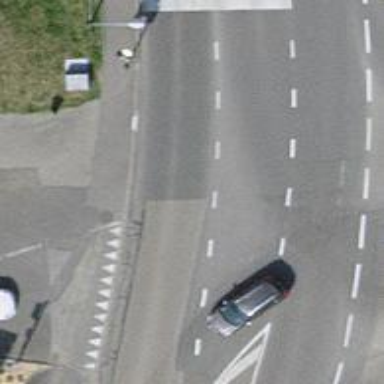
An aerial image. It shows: Service road with sidewalk alongside.